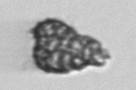
Label: Syracosphaera_pulchra